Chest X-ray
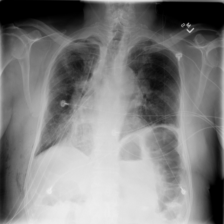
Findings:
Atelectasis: negative
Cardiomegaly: negative
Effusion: negative
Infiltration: negative
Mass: negative
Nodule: negative
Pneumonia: negative
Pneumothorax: positive
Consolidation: negative
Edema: negative
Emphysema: negative
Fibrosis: negative
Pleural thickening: negative
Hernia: negative